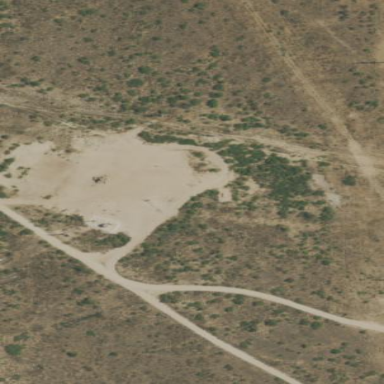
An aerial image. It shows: Wellsite surrounded by sand.